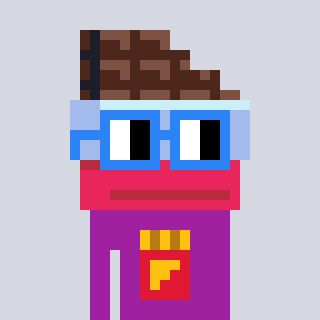
a pixel art character with square blue glasses, a chocolate-shaped head and a magenta-colored body on a cool background